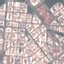
Label: Residential